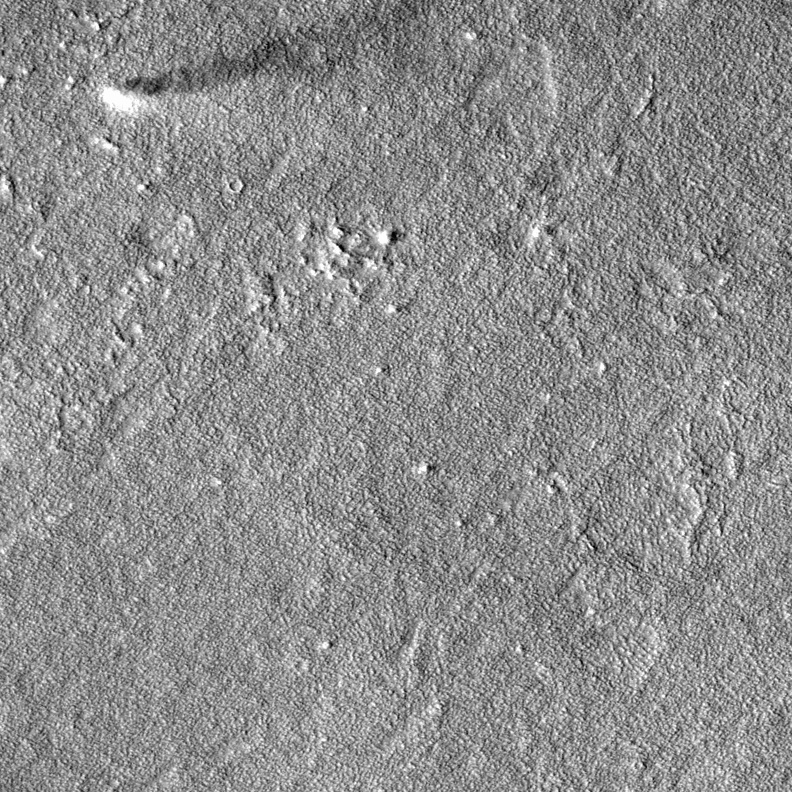
Label: dustdevil